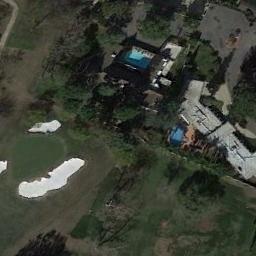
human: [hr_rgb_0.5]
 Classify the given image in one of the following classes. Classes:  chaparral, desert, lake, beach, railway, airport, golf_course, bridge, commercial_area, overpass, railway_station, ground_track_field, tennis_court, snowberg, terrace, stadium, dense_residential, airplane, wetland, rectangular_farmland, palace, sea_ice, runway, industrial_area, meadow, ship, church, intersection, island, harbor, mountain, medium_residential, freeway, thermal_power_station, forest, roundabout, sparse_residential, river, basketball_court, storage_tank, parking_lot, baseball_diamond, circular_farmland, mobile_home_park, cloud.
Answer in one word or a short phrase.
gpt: golf_course